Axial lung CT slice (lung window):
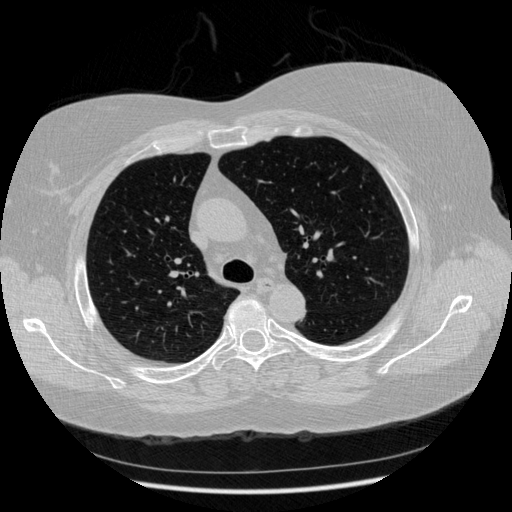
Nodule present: no